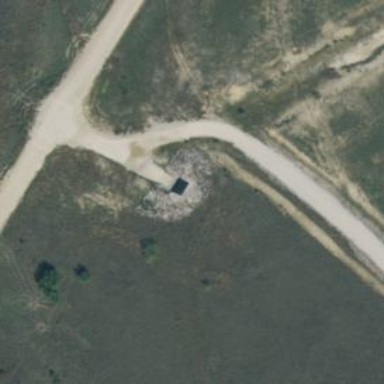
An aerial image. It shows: Military gun position.